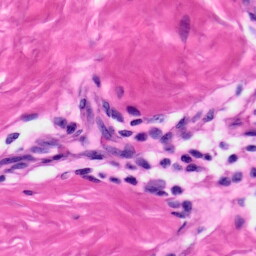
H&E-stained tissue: Skin